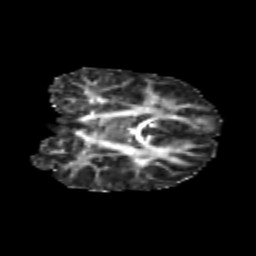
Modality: FA
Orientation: coronal
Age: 6
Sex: female
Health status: healthy